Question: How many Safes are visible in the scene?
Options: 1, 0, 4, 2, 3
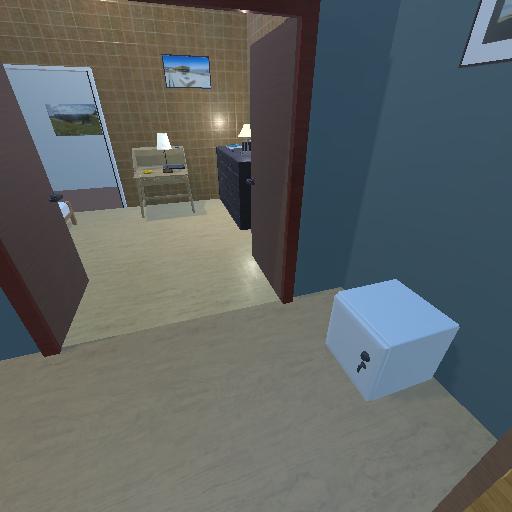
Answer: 1